Question: I want to bind the Tree view inside the repeater like below image:

please tell me the way how can I do this.
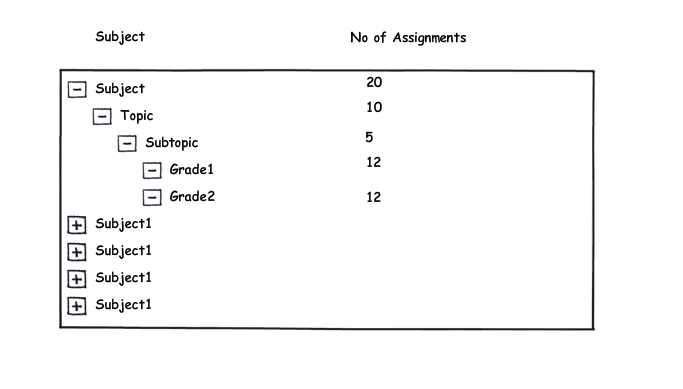
Answer: try this
'''
protected void myRepeater_OnItemDataBound(object sender, RepeaterItemEventArgs e)
{
if (e.Item.ItemType == ListItemType.AlternatingItem || e.Item.ItemType == ListItemType.Item)
{
TreeView MyTree = (TreeView)e.Item.FindControl("MyTreeID");
MyTree.DataSource = MyDataSoure;
MyTree.DataBind();
}
}
'''